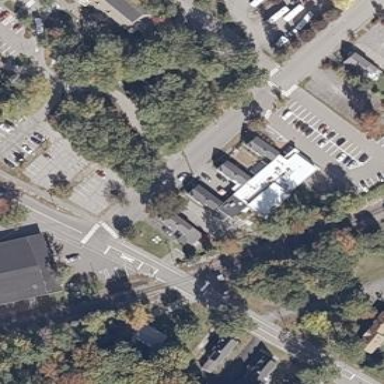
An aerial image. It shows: Community centre building.